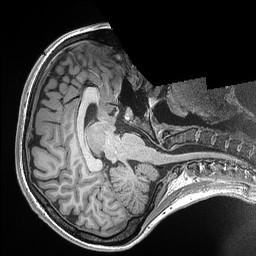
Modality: T1w
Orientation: axial
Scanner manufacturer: siemens
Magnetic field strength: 3 T
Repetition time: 2.3 s
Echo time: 0.00298 s